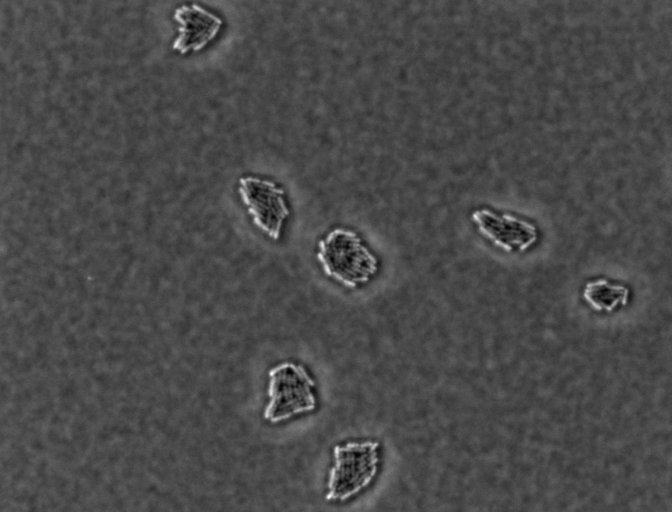
Escherichia coli 1612